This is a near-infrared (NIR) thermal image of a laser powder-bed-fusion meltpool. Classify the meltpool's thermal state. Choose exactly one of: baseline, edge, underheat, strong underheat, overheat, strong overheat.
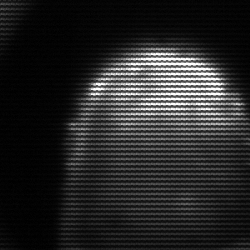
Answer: edge